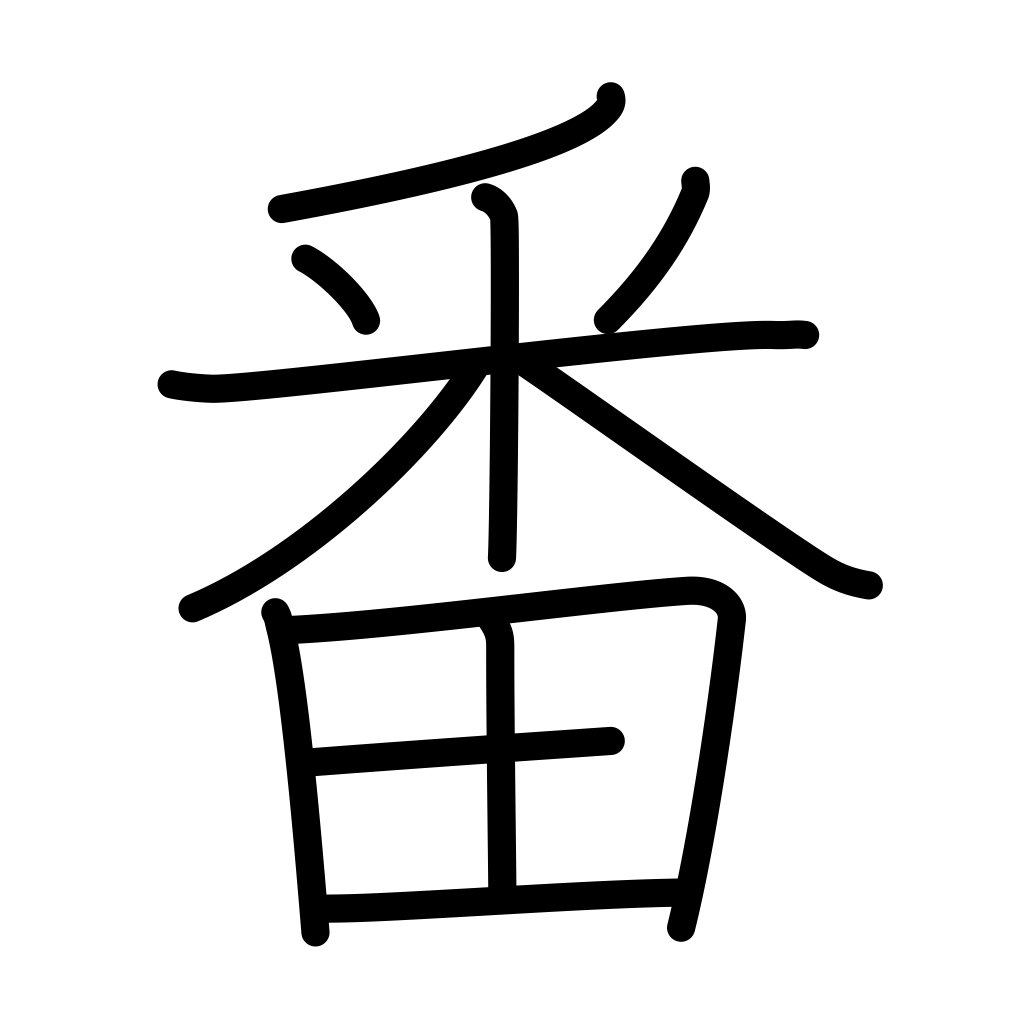
Meaning: turn, number in a series